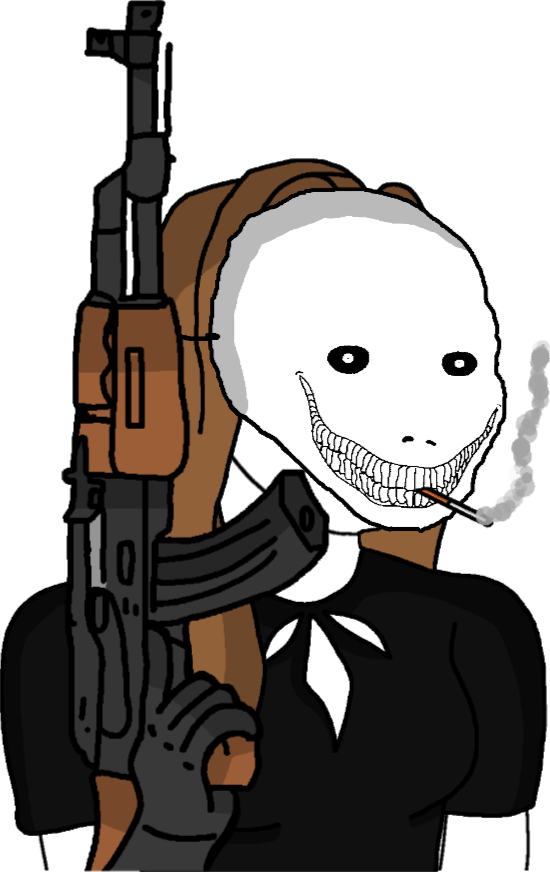
Label: 5_Trad_Wife